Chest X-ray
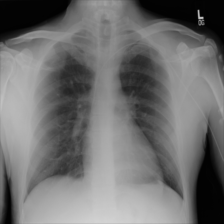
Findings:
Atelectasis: negative
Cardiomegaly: negative
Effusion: negative
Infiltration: negative
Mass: negative
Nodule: negative
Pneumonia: negative
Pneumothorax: negative
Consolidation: negative
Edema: negative
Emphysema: negative
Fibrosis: negative
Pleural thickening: negative
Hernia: negative